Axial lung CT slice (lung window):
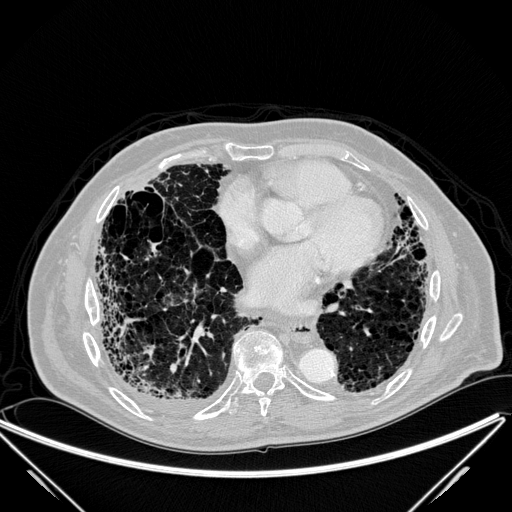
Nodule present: no